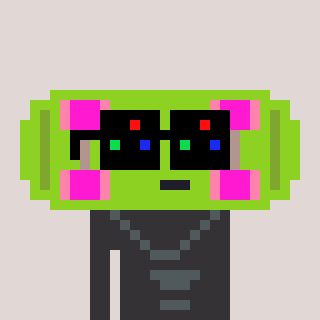
a pixel art character with square black sunglasses, a skateboard-shaped head and a grayscale-colored body on a warm background